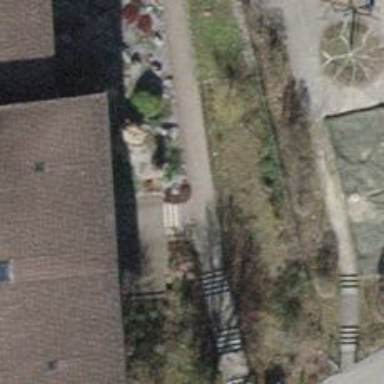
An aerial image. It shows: Steps made of paving stones.